Aerial crown-view tile of a tropical tree (Barro Colorado Island, Panama), acquired 20241014:
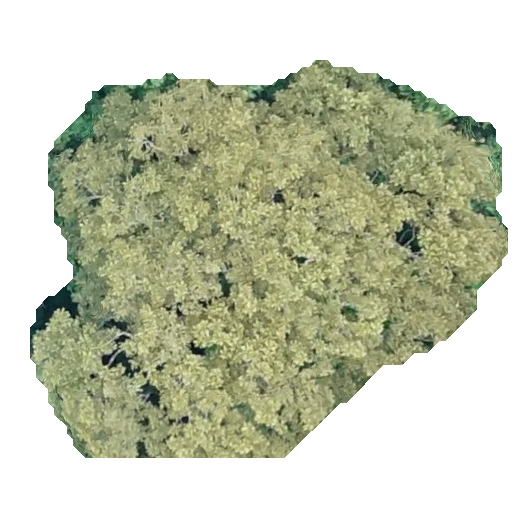
Species: Dipteryx oleifera
GBIF accepted scientific name: Dipteryx oleifera
Crown area: 223.555 m²